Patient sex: M
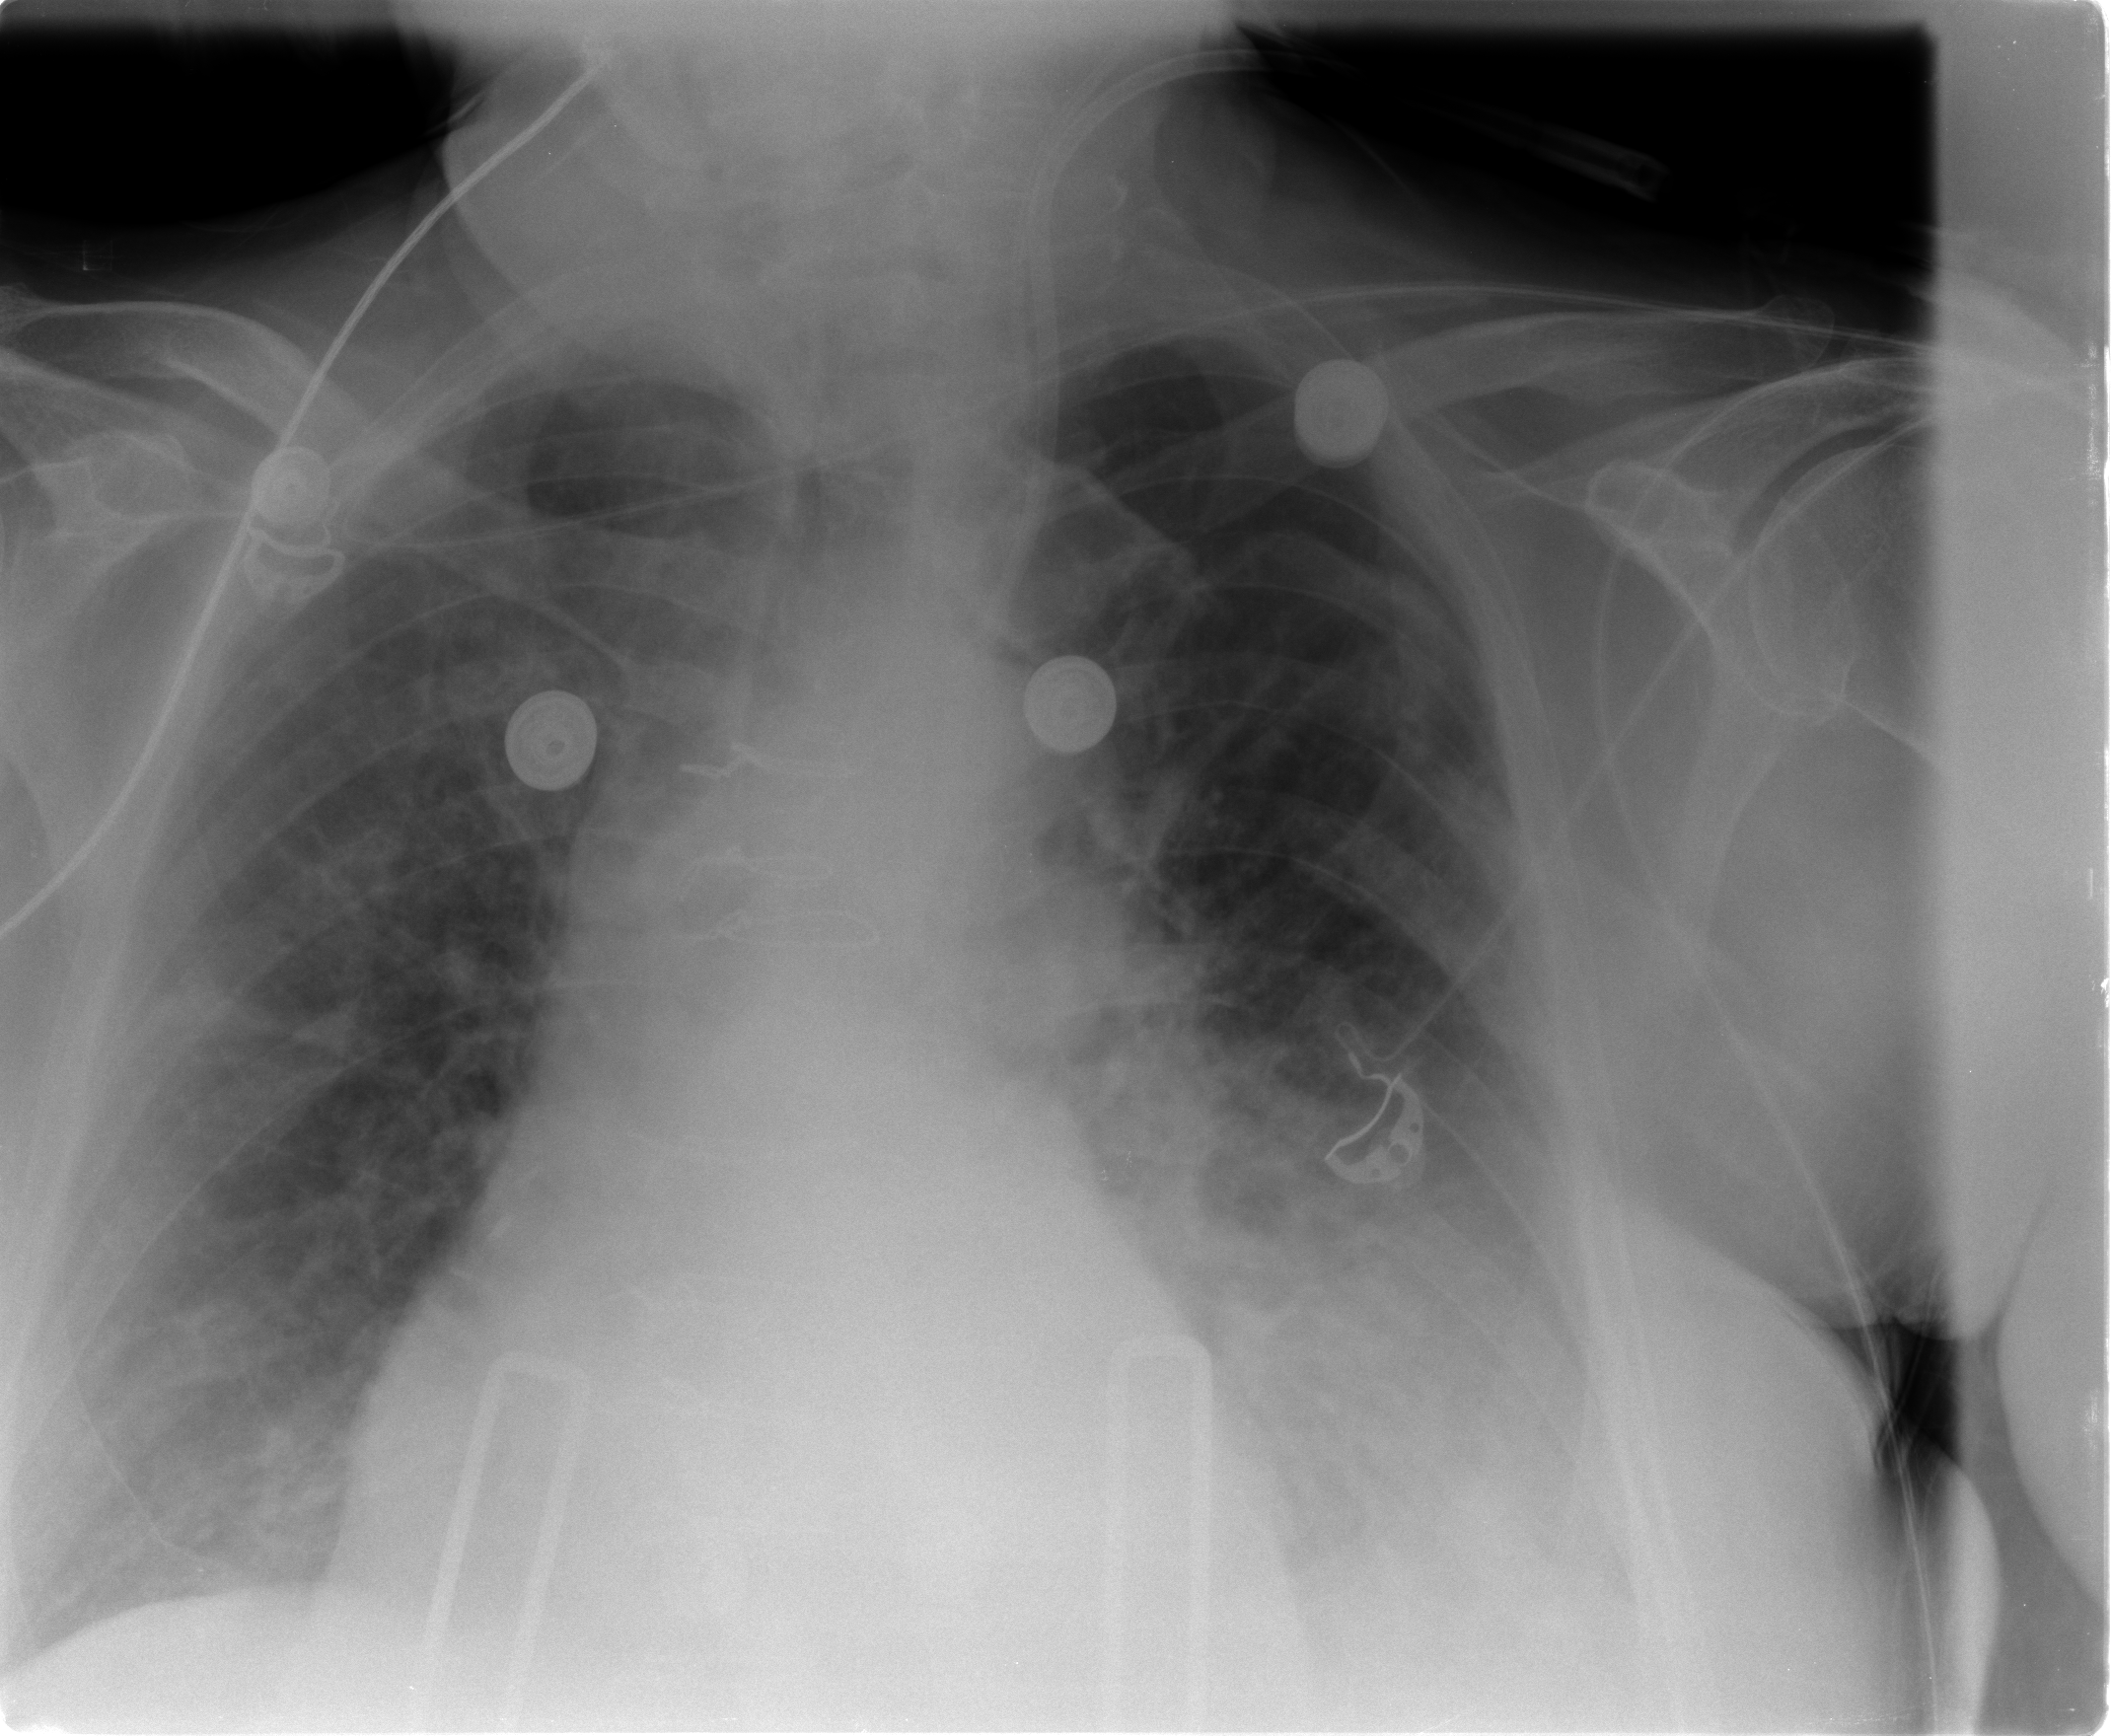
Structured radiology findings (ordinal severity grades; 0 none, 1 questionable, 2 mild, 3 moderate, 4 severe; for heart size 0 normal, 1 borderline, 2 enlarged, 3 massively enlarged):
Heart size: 2
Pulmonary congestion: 2
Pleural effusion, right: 1
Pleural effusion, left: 2
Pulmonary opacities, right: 2
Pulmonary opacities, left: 2
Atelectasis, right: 2
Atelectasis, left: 2